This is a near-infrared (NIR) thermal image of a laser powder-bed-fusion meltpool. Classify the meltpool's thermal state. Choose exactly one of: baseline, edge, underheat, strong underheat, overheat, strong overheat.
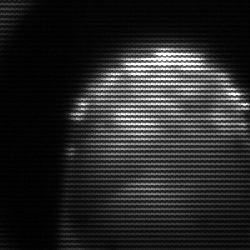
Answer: edge